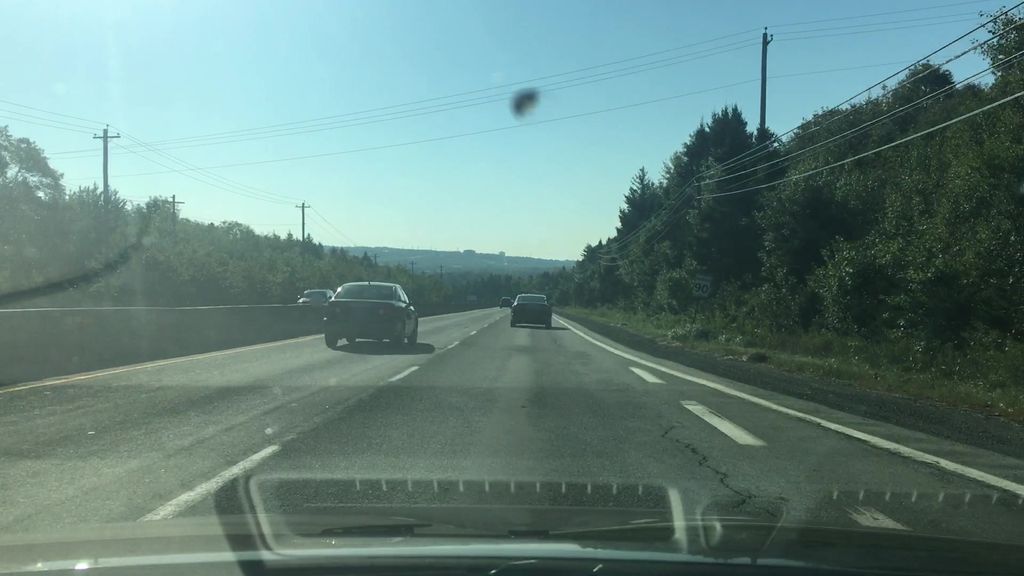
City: halifax